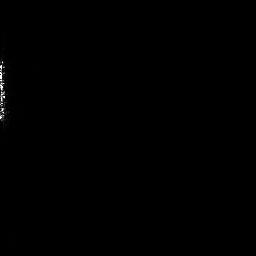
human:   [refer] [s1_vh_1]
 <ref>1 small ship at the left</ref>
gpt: <box>[[0, 23, 2, 46, 0]]</box>